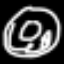
Label: donut